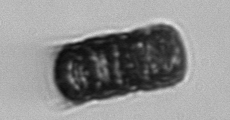
Label: Paralia_sulcata